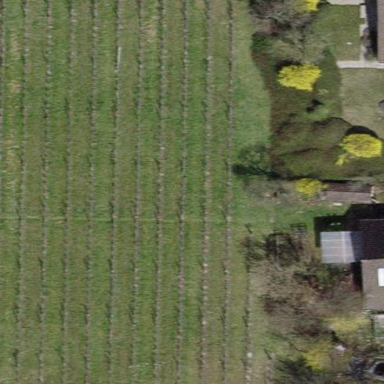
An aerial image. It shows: Vineyard where grapes are grown.